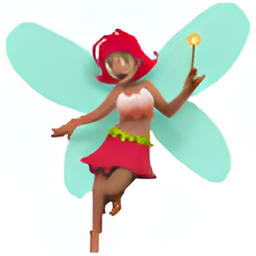
Name: fairy
Emoji: 🧚🏽
Group: People & Body
Sub-group: person-fantasy